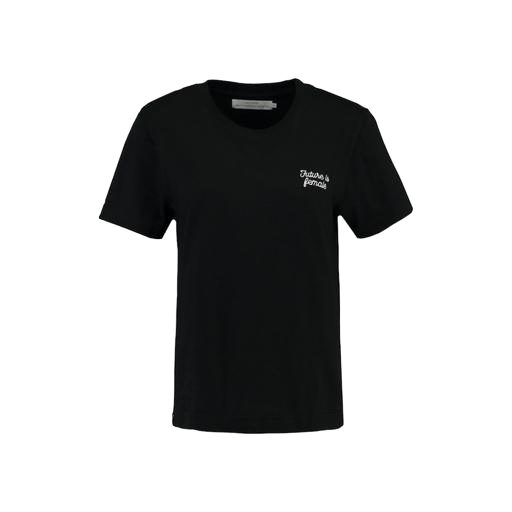
black woman's tee, regular t-shirt, black graphic t-shirt, white background